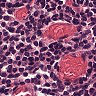
Metastatic tissue present: no